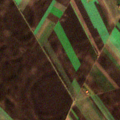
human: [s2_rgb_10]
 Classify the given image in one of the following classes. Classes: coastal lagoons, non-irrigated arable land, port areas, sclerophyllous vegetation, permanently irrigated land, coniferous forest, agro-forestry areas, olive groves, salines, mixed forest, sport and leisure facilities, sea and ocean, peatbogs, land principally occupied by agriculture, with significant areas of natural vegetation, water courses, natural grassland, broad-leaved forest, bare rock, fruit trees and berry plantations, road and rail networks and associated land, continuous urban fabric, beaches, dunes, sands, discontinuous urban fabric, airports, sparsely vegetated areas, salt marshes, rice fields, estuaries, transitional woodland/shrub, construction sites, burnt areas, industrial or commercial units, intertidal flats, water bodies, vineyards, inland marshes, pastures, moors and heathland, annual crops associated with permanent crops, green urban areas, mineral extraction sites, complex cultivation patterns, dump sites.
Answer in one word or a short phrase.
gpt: non-irrigated arable land